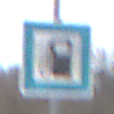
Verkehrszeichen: Tankstelle
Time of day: MorningAfternoon
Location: Outdoor (Suburban)
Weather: Overcast
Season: NotSpecified
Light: Natural